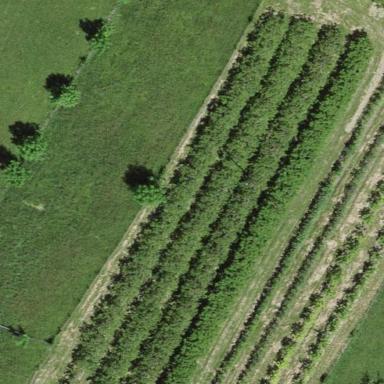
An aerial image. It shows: Orchard.